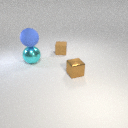
small brown rubber cube behind small brown metal cube